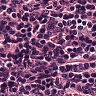
Metastatic tissue present: no